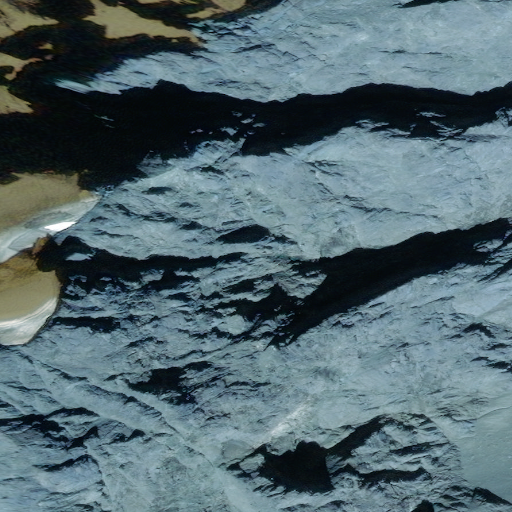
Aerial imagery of mountain in Alaska named Eagle Peak containing only unknown